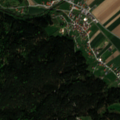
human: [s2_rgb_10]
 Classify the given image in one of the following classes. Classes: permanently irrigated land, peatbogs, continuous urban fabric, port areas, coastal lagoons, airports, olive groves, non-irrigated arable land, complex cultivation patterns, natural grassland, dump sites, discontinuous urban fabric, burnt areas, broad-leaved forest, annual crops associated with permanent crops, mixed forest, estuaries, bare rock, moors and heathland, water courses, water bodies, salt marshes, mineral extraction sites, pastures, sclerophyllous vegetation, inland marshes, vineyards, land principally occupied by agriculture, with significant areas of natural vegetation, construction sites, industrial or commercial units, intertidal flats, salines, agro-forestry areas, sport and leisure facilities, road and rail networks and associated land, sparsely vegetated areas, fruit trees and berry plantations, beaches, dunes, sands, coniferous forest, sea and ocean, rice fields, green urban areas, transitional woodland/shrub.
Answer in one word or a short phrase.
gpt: discontinuous urban fabric, non-irrigated arable land, pastures, complex cultivation patterns, mixed forest